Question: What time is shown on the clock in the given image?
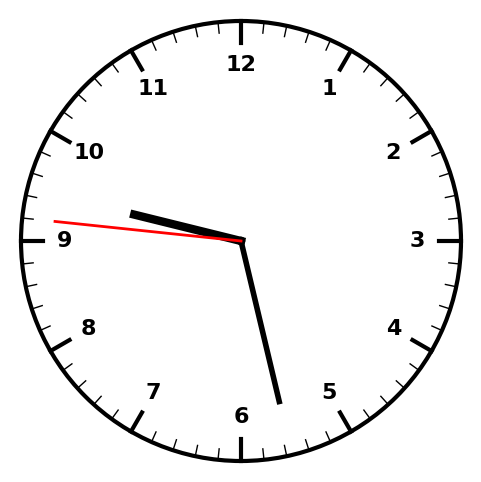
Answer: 09:27:46